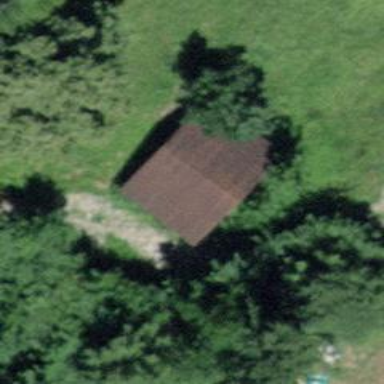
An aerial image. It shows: Barn.